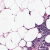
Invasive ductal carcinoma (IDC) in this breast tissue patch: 0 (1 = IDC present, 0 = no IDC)